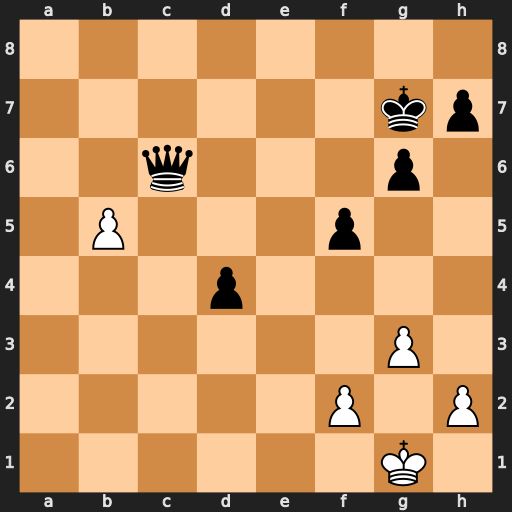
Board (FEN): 8/6kp/2q3p1/1P3p2/3p4/6P1/5P1P/6K1
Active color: w
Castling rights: -
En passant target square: -
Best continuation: bxc6 Kf7 c7